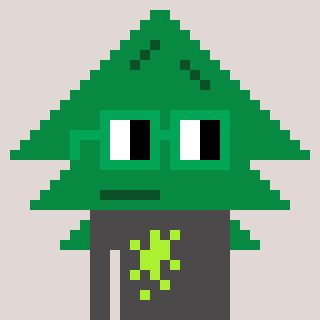
a pixel art character with square green glasses, a fir-shaped head and a grayscale-colored body on a warm background